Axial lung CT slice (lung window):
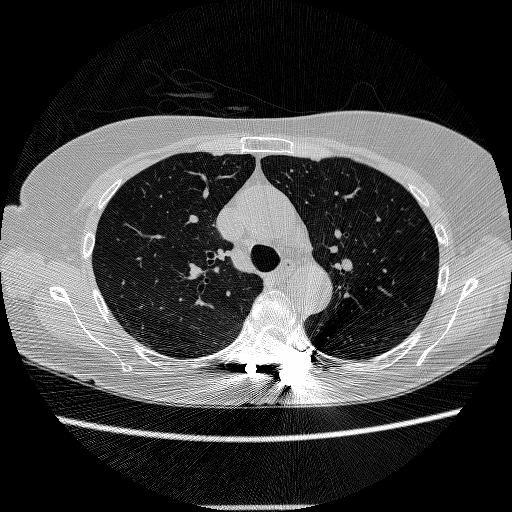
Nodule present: no